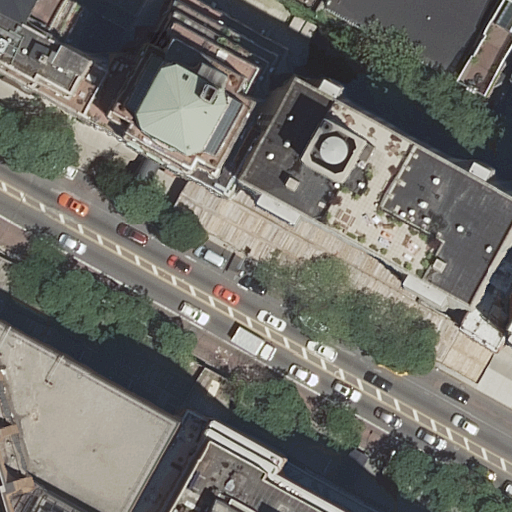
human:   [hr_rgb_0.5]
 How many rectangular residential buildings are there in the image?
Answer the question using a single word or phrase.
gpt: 8

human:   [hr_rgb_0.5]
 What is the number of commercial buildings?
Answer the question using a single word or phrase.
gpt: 0

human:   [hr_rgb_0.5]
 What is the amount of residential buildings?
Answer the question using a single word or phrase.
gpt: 12

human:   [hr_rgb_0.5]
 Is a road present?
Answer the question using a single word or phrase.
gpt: yes

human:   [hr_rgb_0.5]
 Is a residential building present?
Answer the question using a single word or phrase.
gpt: yes

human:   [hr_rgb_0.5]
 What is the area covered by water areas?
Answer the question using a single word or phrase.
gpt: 0m2

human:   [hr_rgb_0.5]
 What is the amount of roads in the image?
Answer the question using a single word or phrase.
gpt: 1

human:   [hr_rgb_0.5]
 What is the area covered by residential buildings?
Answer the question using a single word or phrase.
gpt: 4543m2

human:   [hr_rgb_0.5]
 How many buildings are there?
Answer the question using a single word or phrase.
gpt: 12

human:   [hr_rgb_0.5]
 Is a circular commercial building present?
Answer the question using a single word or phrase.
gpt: no

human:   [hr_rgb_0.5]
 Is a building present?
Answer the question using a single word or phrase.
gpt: yes

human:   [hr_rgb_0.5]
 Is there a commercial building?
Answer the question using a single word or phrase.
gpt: no

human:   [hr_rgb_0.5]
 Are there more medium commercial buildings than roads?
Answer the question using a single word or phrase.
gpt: no

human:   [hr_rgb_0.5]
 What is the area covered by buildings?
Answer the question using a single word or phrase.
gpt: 4543m2

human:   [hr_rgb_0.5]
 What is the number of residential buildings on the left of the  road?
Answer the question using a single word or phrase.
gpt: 4

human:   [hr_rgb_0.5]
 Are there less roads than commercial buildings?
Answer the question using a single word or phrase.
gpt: no

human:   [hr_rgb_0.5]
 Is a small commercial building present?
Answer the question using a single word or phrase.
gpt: no

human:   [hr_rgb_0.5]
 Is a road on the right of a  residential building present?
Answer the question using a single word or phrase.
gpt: no

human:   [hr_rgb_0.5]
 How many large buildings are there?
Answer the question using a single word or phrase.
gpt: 3

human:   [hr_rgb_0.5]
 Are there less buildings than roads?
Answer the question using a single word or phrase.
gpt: no

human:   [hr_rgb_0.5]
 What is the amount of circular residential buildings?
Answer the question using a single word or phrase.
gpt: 0

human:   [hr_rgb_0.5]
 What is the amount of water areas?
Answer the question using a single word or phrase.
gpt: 0

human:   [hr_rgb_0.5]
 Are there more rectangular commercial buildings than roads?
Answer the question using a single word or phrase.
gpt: no

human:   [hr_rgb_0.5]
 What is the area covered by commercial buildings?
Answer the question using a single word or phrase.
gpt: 0m2

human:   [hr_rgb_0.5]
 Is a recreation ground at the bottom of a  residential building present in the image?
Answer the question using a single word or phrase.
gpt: no

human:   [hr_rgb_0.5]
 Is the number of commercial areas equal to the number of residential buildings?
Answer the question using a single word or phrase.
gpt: no

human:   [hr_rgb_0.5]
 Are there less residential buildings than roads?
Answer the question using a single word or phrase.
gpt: no

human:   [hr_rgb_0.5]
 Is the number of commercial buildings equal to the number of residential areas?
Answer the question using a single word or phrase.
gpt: yes

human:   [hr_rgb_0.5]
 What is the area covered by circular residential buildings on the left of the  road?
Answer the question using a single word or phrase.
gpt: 0m2

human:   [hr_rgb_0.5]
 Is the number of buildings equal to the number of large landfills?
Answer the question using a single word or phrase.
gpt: no

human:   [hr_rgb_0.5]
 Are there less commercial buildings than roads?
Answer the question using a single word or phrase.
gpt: yes

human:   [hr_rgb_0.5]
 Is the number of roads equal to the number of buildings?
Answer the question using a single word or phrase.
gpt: no

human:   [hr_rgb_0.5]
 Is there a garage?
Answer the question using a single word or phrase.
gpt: no

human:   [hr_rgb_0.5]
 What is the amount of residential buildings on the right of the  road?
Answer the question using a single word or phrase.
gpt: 5

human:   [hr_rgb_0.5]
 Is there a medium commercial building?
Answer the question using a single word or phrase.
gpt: no

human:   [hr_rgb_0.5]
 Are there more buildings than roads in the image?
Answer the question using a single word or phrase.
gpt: yes

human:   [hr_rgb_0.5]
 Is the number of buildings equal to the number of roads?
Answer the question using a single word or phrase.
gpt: no

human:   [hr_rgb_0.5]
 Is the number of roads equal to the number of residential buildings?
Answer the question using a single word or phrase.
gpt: no

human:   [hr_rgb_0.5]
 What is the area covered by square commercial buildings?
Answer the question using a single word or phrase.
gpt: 0m2

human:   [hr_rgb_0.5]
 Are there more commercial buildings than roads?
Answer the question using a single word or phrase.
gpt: no

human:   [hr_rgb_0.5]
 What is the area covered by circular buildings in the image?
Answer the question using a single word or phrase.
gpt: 0m2

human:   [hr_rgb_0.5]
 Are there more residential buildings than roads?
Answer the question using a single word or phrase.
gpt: yes

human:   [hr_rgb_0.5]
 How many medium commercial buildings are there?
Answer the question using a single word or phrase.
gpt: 0

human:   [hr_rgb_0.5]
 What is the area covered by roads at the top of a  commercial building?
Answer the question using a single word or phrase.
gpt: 0m2

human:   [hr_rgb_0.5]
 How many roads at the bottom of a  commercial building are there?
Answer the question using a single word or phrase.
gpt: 0

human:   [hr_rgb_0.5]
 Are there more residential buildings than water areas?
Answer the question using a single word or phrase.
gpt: yes

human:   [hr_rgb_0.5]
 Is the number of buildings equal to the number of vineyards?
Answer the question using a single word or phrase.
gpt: no

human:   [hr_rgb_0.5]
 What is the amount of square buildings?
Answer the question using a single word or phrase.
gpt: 0

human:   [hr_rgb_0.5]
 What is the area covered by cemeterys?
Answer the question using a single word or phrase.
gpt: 0m2

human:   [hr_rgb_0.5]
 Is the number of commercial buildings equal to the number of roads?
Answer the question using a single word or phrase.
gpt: no

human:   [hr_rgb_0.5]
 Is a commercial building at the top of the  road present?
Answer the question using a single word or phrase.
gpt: no

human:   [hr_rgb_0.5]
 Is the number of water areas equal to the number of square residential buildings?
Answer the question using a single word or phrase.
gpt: yes

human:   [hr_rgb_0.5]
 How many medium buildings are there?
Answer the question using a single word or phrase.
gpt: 5

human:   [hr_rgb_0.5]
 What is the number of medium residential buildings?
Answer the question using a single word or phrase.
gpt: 5

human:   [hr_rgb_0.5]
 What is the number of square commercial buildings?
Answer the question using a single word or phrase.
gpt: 0

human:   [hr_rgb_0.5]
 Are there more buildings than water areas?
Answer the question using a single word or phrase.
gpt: yes

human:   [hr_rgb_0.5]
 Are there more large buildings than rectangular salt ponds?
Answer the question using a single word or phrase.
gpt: yes

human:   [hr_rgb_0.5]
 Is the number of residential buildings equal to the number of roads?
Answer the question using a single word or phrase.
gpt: no

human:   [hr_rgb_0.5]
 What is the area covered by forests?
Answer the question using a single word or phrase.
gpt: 0m2

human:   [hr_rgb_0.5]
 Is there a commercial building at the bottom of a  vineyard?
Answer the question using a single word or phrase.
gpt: no

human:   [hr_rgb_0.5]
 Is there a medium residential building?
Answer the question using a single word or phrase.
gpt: yes

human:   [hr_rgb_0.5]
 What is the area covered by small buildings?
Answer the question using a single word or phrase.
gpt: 139m2

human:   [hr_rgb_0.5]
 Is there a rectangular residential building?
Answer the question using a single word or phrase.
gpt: yes

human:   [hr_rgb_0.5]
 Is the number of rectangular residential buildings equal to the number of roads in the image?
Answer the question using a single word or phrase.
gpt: no